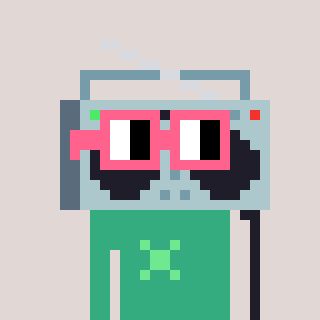
a pixel art character with square pink glasses, a boombox-shaped head and a teal-colored body on a warm background